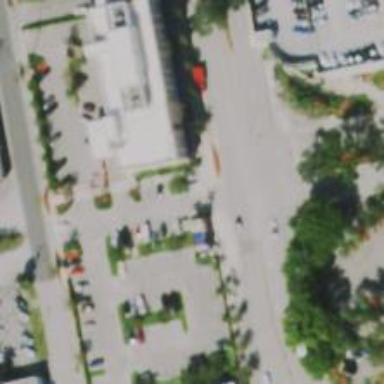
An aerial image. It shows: Healthcare clinic.